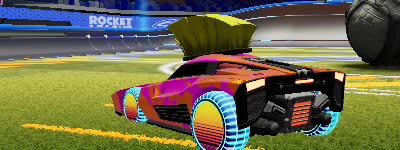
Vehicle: breakout